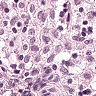
Metastatic tissue present: no